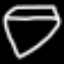
Label: diamond